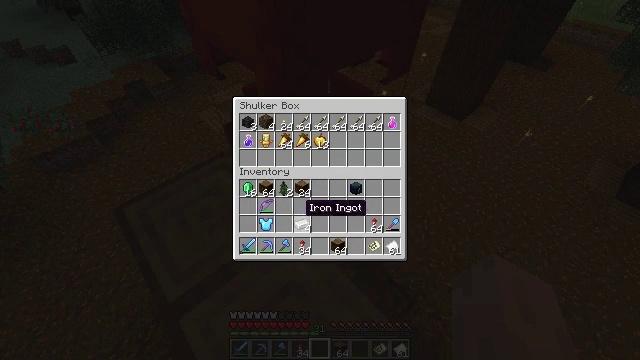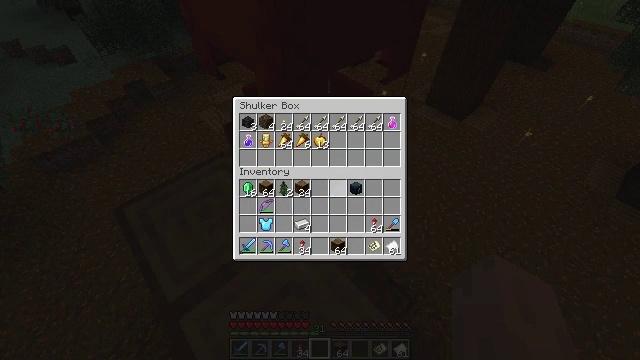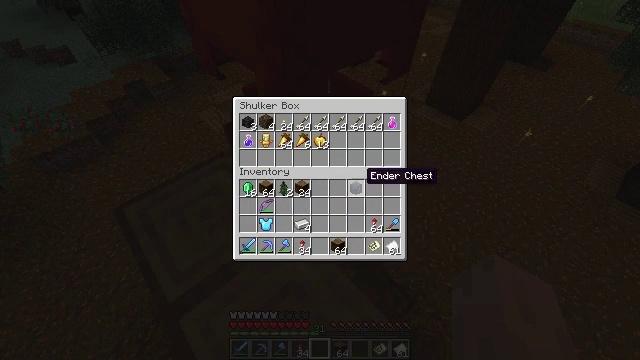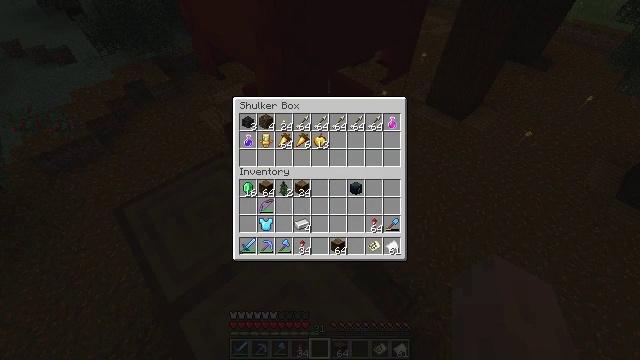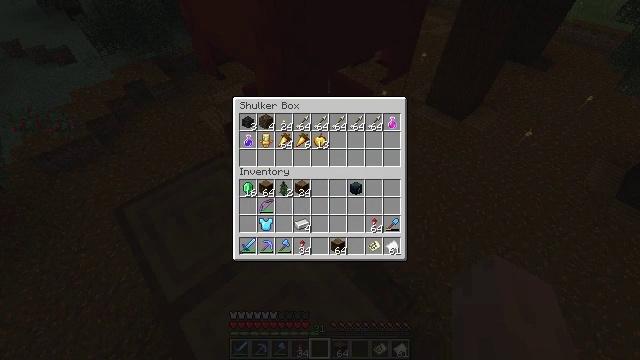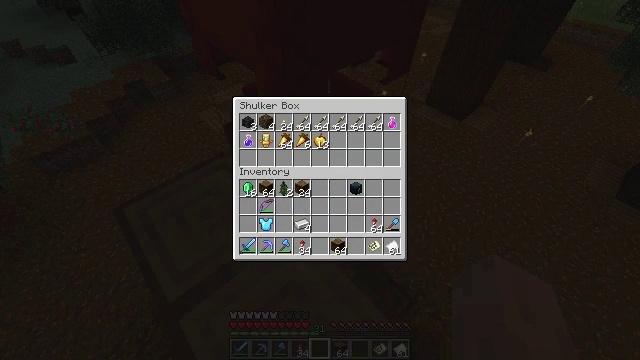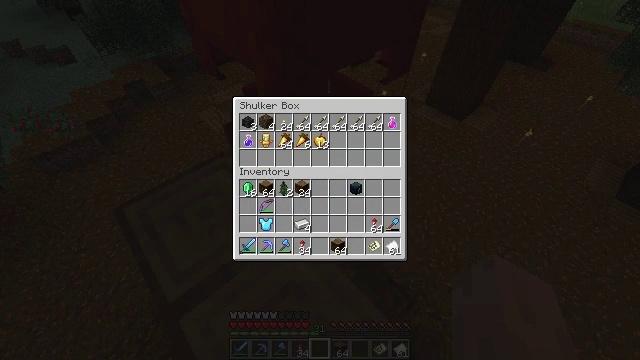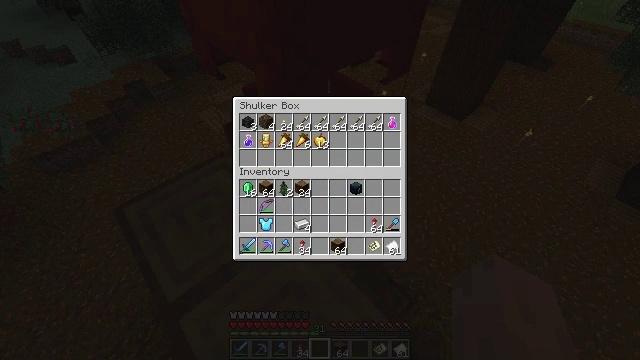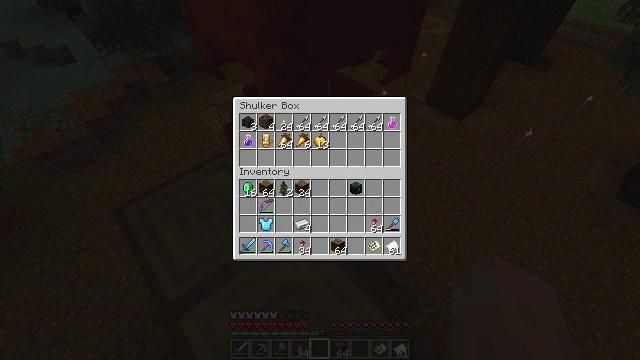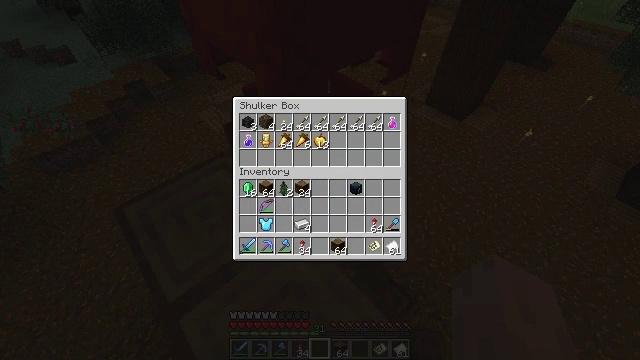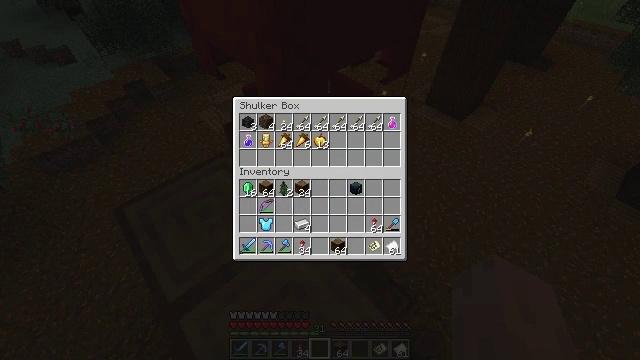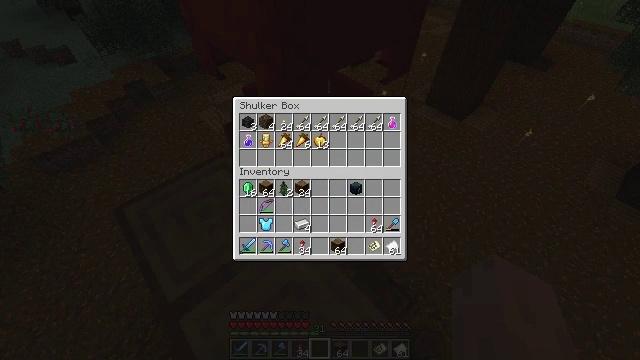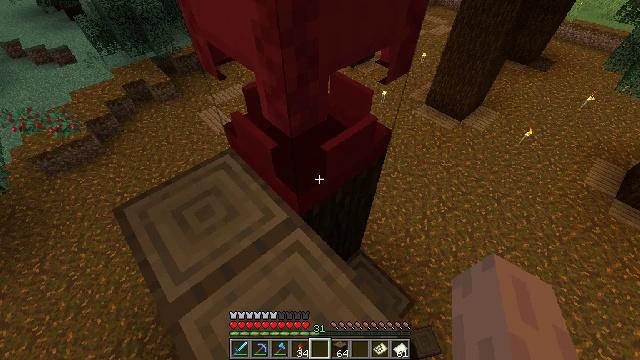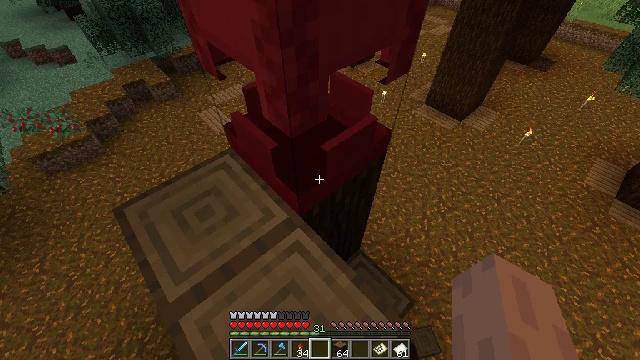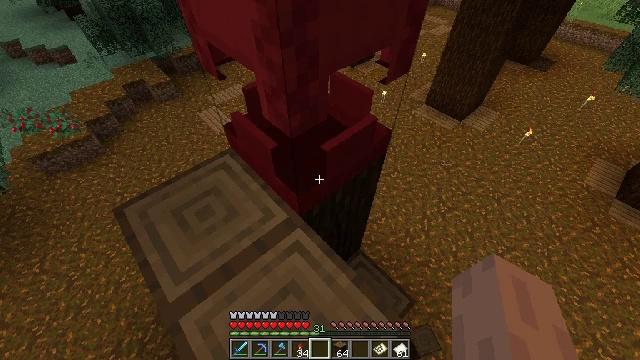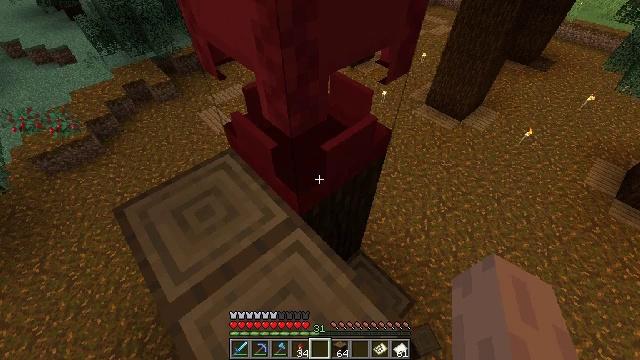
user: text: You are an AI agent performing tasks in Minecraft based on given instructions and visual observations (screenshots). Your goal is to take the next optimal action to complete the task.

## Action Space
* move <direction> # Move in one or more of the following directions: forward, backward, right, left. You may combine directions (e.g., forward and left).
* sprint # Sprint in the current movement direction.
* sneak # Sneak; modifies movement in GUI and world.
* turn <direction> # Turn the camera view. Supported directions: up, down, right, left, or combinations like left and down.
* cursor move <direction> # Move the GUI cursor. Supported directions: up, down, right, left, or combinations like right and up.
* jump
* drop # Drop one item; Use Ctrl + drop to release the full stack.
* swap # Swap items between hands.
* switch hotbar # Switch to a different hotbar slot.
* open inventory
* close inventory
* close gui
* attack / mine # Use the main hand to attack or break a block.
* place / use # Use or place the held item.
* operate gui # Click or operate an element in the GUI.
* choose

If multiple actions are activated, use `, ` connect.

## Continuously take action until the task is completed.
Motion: motion action
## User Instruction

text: Get back the red shulker box.
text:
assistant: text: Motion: cursor move right and up
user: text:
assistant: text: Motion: cursor move right and up
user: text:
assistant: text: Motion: cursor move right and up
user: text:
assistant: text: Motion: cursor move right
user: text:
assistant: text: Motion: cursor move right
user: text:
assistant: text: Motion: cursor move right
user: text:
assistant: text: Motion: cursor move right
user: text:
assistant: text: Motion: no_op
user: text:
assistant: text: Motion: no_op
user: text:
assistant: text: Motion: no_op
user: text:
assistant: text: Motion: no_op
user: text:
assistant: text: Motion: no_op
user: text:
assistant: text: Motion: close gui
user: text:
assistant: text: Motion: no_op
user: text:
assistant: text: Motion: no_op
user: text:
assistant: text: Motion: no_op
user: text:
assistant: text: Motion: no_op
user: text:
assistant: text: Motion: no_op
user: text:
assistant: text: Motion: switch to hotbar 2
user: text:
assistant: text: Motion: switch to hotbar 2
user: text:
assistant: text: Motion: turn down, switch to hotbar 2
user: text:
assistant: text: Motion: turn down
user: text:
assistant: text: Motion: turn down
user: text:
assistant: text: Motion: turn down
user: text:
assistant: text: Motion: no_op
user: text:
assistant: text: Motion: no_op
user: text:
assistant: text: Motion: no_op
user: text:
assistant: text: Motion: turn up
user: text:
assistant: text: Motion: turn up
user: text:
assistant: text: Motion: no_op